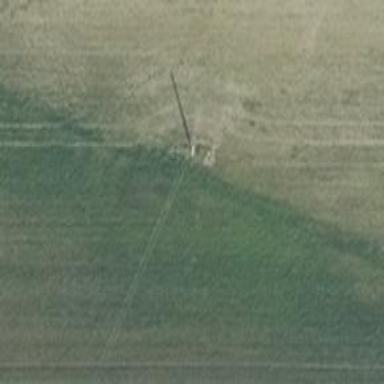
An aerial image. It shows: Minor power line.